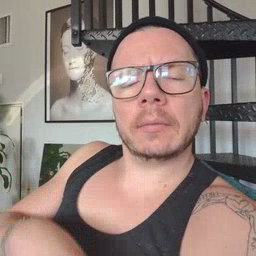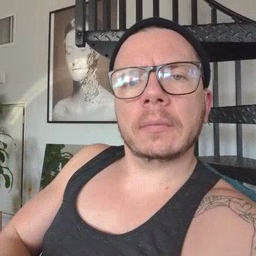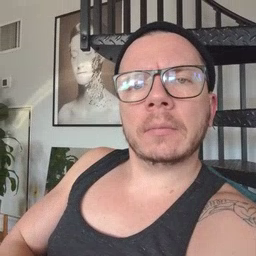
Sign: dance